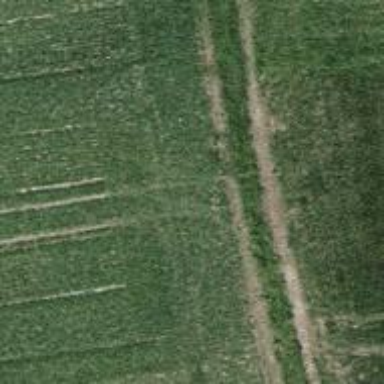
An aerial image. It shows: Track with compacted grade3 surface.